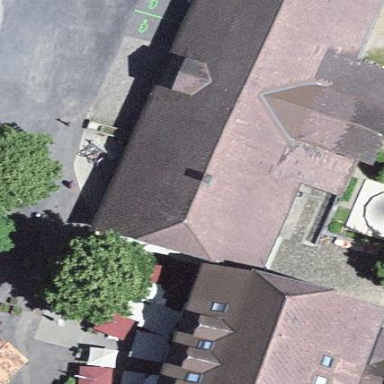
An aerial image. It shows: Building with half-hipped roof.